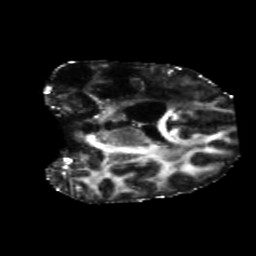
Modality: FA
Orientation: coronal
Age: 46
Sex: male
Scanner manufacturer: siemens
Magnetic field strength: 3 T
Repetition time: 5.47 s
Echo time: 0.0854 s